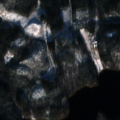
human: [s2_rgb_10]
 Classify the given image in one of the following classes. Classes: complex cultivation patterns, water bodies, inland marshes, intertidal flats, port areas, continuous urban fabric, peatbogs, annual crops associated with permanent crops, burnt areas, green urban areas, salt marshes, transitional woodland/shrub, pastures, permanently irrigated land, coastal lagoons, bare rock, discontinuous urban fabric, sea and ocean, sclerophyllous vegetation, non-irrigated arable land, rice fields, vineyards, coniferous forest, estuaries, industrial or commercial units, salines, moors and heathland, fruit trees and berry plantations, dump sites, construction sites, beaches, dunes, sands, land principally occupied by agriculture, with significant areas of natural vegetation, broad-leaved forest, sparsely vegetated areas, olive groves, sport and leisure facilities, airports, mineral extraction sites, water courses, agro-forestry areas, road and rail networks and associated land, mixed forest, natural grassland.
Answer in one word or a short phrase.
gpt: coniferous forest, mixed forest, water bodies